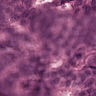
Metastatic tissue present: no